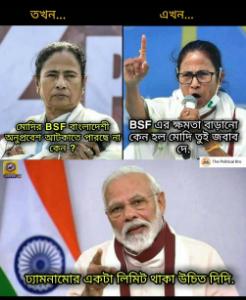
Text: তখন মোদির বিএসএফ বাংলাদেশি অনুপ্রবেশ আটকাতে পারছে না কেন এখন বিএসএফ এর ক্ষমতা বাড়ানো কেন হলো মোদি তুই জবাব দে ঢ্যামনামোর একটা লিমিট থাকা উচিত দিদি
Label: Hate
Hate category: Political
Targeted group: Organization